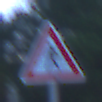
Verkehrszeichen: FussgaengerRechts
Umgebung: Outdoor, Urban
Tageszeit: Dawn
Wetter: PartlyCloudy
Licht: Natural
Jahreszeit: NotSpecified
Kontrast: LowContrast